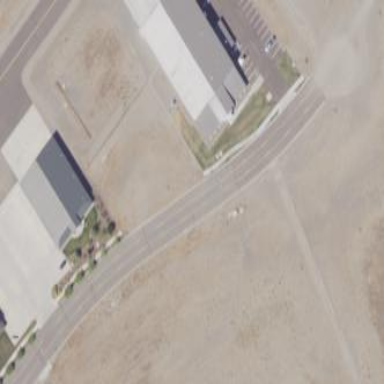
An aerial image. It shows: Hangar building located at airport.